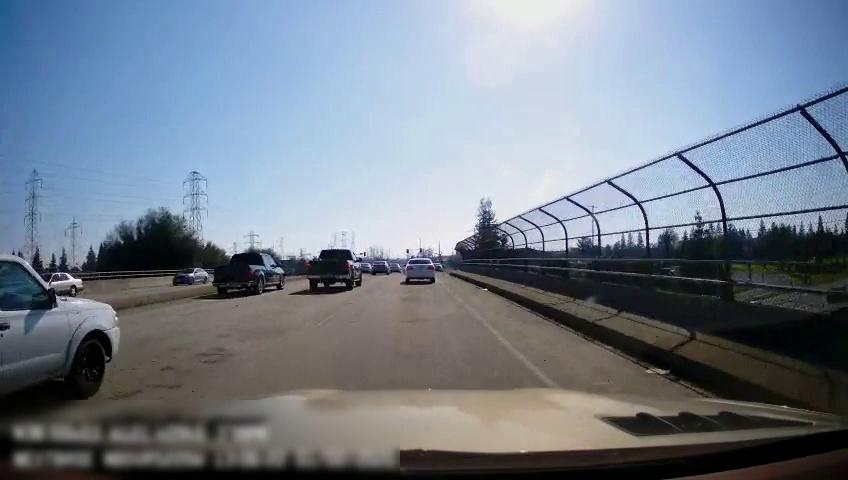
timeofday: Day
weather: Sunny
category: Drivable Space
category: Drivable Space
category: Vehicles | Car
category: Vehicles | Truck
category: Vehicles | Car
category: Vehicles | Truck
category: Vehicles | Truck
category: Vehicles | Car
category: Vehicles | Car
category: Vehicles | Car
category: Vehicles | Car
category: Lanes | Current Lane
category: Lanes | Alternate Lane